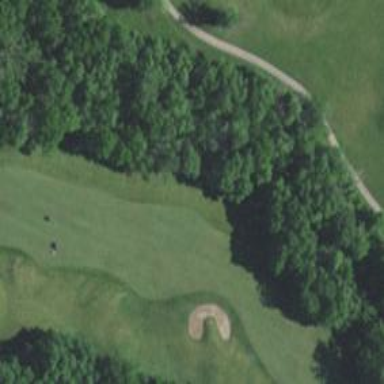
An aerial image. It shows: View of golf hole.